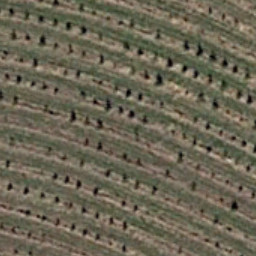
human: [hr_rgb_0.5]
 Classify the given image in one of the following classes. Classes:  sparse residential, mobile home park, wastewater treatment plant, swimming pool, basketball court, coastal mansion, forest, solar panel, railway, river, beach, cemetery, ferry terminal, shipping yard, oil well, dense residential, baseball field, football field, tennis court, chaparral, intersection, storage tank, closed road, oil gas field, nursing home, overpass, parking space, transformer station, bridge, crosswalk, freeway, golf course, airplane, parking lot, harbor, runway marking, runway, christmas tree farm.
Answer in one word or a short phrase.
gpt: christmas tree farm